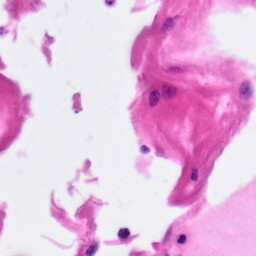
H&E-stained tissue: Pancreatic